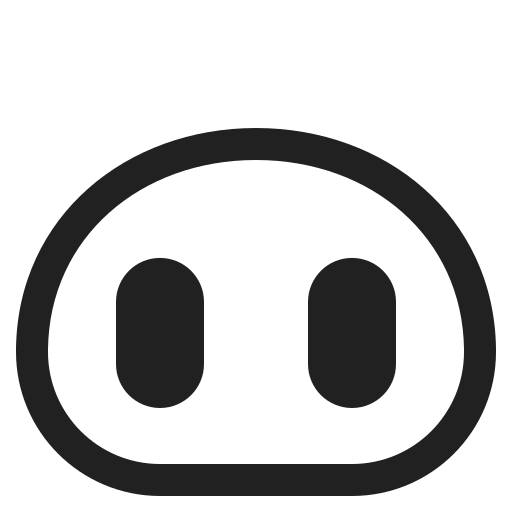
pig nose high contrast